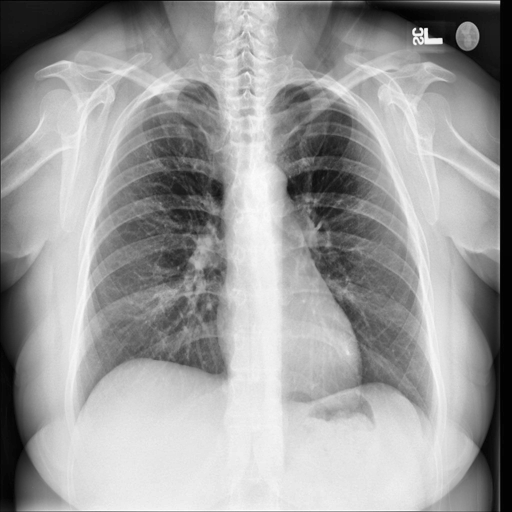
Finding: NORMAL